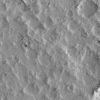
Atmospheric dust classification: not_dusty